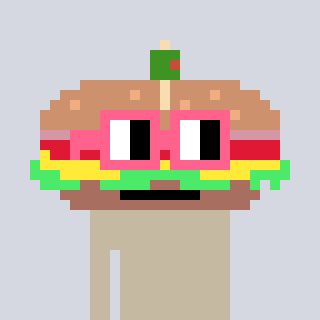
a pixel art character with square pink glasses, a sandwich-shaped head and a rust-colored body on a cool background